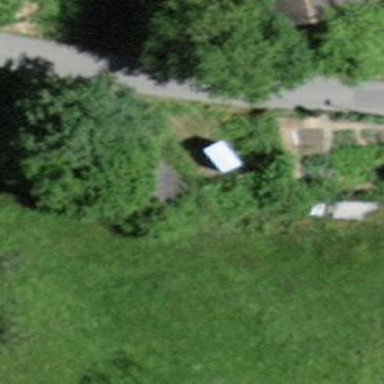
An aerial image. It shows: Shed.